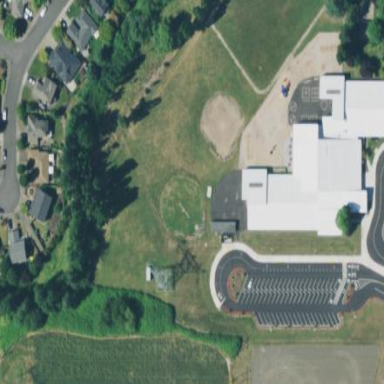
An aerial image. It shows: School building.